Interaction volume radius: 5 \u00c5
Interaction volume height: 20 \u00c5
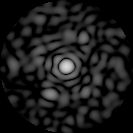
Disorder parameter: 0.8211